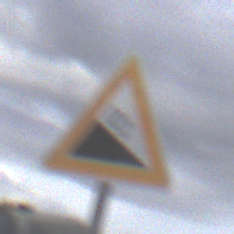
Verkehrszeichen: Gefaelle10
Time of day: MorningAfternoon
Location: Outdoor (Suburban)
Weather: PartlyCloudy
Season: NotSpecified
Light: Natural